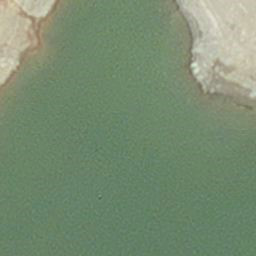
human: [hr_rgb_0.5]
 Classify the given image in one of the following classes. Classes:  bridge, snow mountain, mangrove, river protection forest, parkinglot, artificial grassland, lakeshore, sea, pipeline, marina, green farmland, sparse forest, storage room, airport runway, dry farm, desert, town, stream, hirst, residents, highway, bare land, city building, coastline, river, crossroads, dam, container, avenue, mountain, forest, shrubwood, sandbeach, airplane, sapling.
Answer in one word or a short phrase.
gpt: hirst